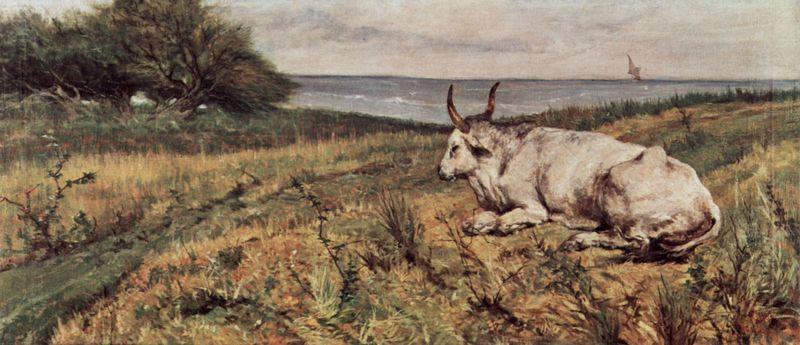
Titel: Liegende Kuh
Künstler: Giovanni Fattori
Standort: Livorno
Institution: Privatsammlung
Schlagwörter: baum, blau, dunkel, gemälde, himmel, kopf, körper, meer, schlaf, wasser, weiß, wolken, bäume, fluss, gelb, grün, landschaft, see, ufer, äste, braun, grau, hell, ohr, straße, gras, rasen, tier, weg, wiese, malerei, weit, horn, öl, felder, gräser, horizont, natur, strauch, vieh, weide, wind, zweige, busch, einsam, gebüsch, gewässer, sträucher, realismus, pflanzen, rosa, boot, bewegt, fell, schwanz, füße, gischt, küste, schiff, segel, segelboot, strand, welle, wellen, ruhe, liegen, zwei, segelschiff, trocken, kuh, rind, rast, stille, brandung, wild, allein, liegend, ozean, segeln, heide, maul, gestrüpp, hörner, nordsee, segelbot, ochse, stier, liegt, selgel, gemütlich, ochs, am meer, sylt, auerochse, mittagsruhe, ge;b, straäucer